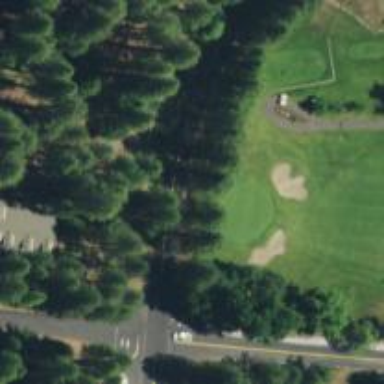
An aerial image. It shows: Golf hole.